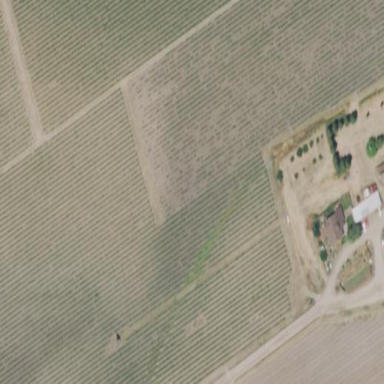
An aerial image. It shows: Vineyard with grape crops.